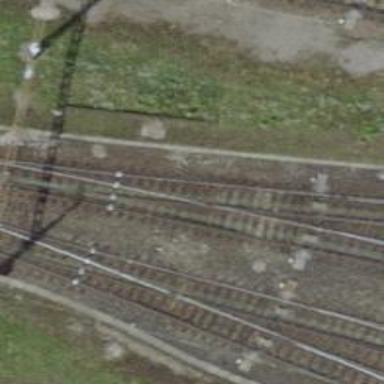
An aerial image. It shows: Railway yard with single rail track. The electrified track has contact line for power supply.